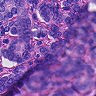
Metastatic tissue present: yes